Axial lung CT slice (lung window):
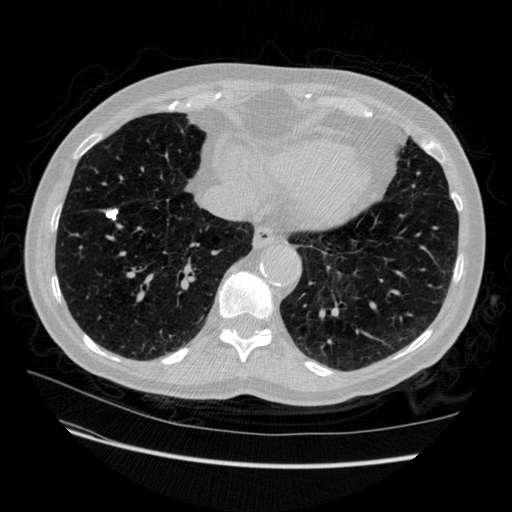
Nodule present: yes
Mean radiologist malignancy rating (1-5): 1